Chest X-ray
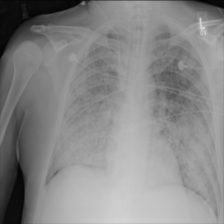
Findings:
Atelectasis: negative
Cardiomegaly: negative
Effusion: negative
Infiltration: positive
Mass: negative
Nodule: positive
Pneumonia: negative
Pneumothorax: negative
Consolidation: positive
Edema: negative
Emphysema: negative
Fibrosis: negative
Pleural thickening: negative
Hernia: negative